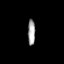
Tissue: skin
Cell type: Myeloid cells
Senescence score: 0.7268
Nuclear area (px): 182
Mean DAPI intensity: 165.808